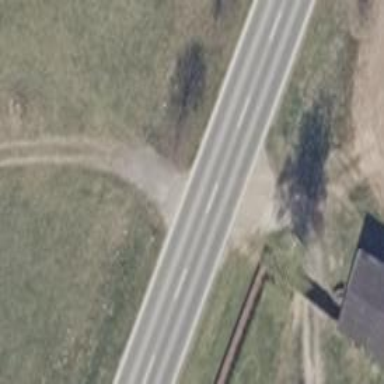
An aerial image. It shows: Asphalt road classified as primary highway.